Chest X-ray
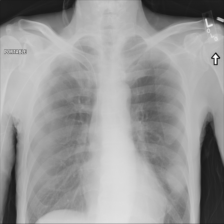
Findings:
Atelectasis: negative
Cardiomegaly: negative
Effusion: negative
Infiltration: negative
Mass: negative
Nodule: negative
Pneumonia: negative
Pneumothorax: negative
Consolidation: negative
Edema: negative
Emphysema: negative
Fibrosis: negative
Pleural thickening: negative
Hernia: negative